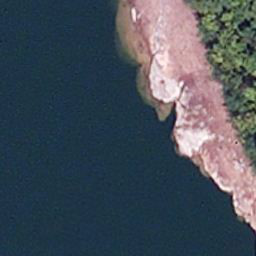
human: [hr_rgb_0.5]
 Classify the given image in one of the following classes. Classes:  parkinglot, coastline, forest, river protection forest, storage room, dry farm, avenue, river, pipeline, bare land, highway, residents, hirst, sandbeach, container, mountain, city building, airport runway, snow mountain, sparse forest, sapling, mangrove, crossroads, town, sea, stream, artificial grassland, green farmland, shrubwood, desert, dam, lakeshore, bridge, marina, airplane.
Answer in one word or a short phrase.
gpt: lakeshore